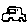
Label: car